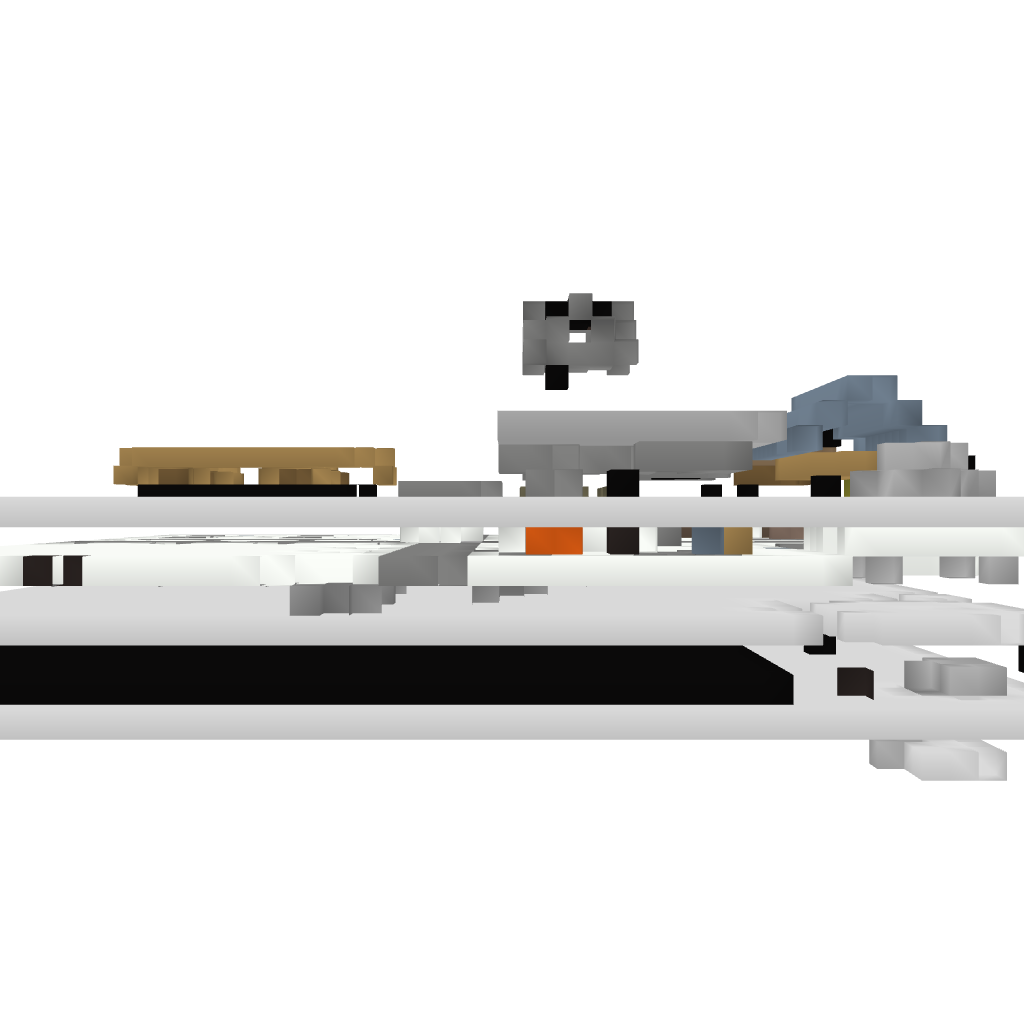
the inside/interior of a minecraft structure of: Floating city